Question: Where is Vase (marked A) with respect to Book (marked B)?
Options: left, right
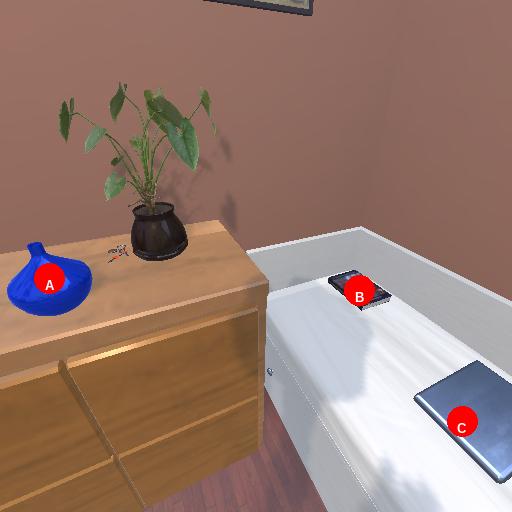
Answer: left